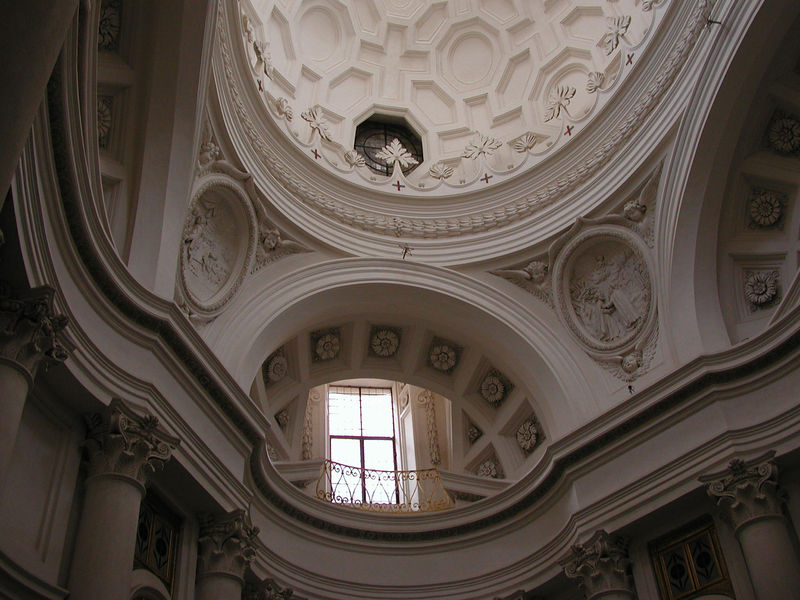
Titel: S. Carlo alle Quattro Fontane in Rom
Künstler: Francesco Borromini
Standort: Rom, S. Carlo alle Quattro Fontane (EU - I - Latium)
Schlagwörter: fenster, licht, marmor, raum, säulen, muster, architektur, stein, gitter, kirche, decke, innen, bilder, ansicht, kuppel, verzierung, hoch, galerie, gewölbe, altar, kapitelle, kassetten, leisten, tondi